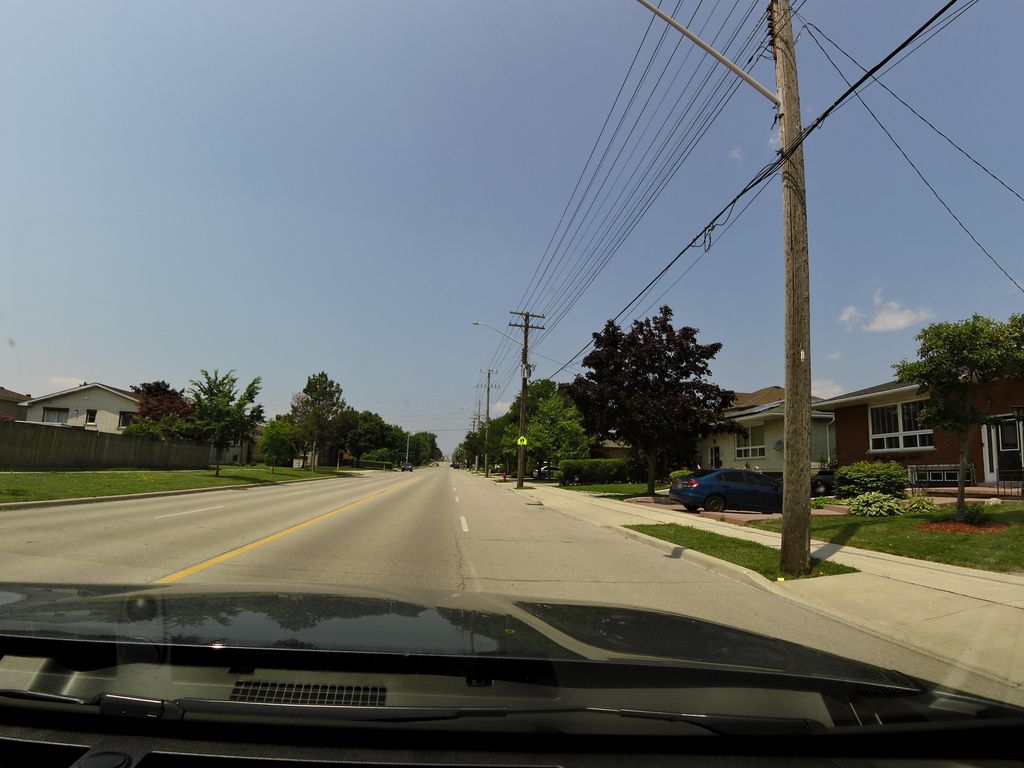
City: hamilton